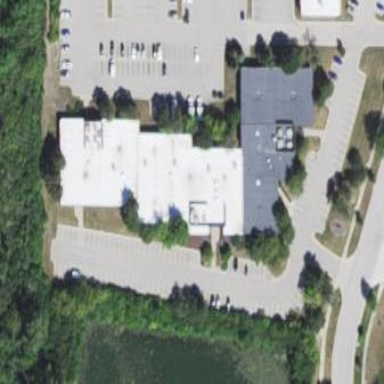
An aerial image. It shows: Office building.